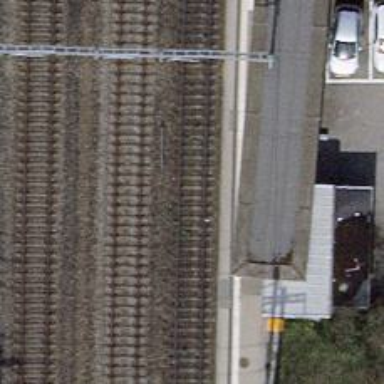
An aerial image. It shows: Railway stop with public transport stop position.